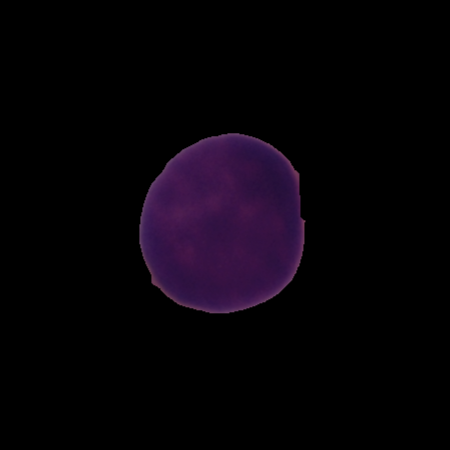
Label: healthy